Aerial crown-view tile of a tropical tree (Barro Colorado Island, Panama), acquired 20250414:
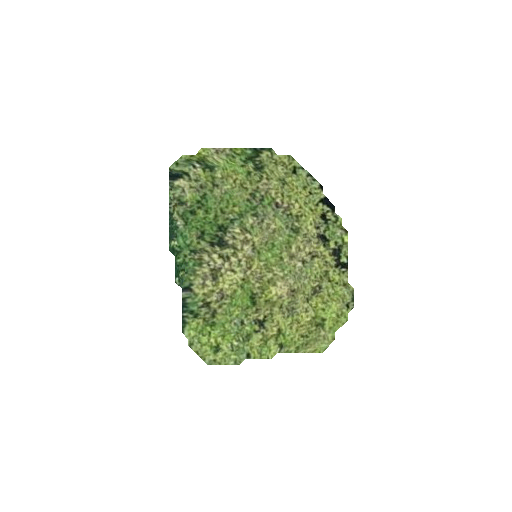
Species: Alseis blackiana
GBIF accepted scientific name: Alseis blackiana
Crown area: 48.016 m²